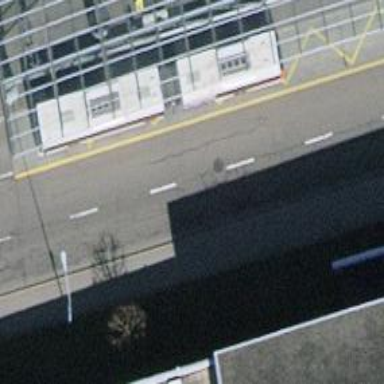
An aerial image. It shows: Public transport stop position.